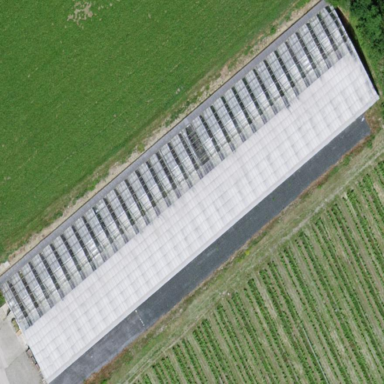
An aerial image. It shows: Greenhouse used for horticulture.